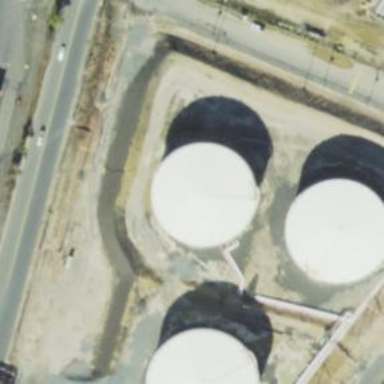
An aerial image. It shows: Storage tank created as man-made structure.